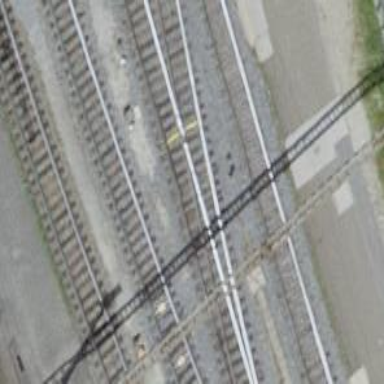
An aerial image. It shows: Single-track railway siding with electrification using contact line. The voltage is 3000 and 15000 along the tracks.